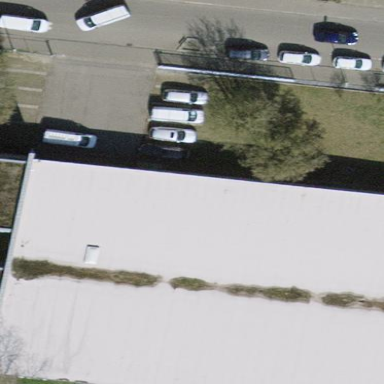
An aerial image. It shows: Commercial building.